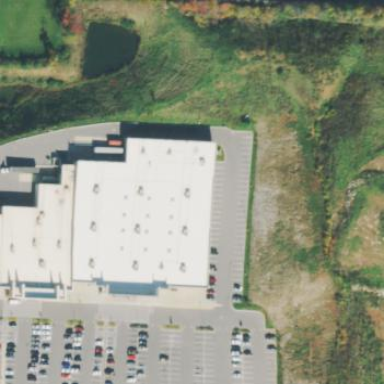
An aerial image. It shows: Building.